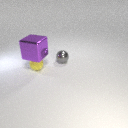
small gray metal sphere behind small yellow rubber sphere